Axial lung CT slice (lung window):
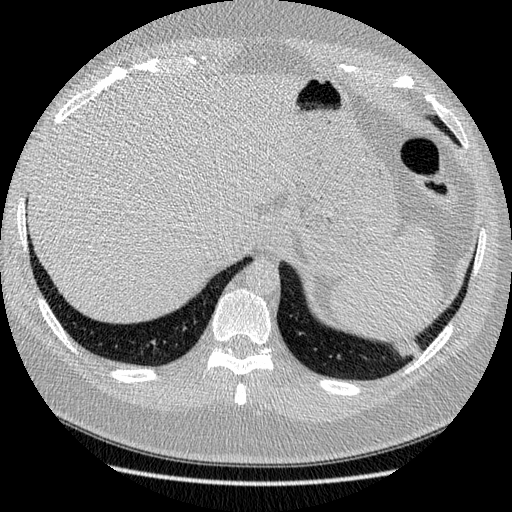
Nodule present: yes
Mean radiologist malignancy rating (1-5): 3.25